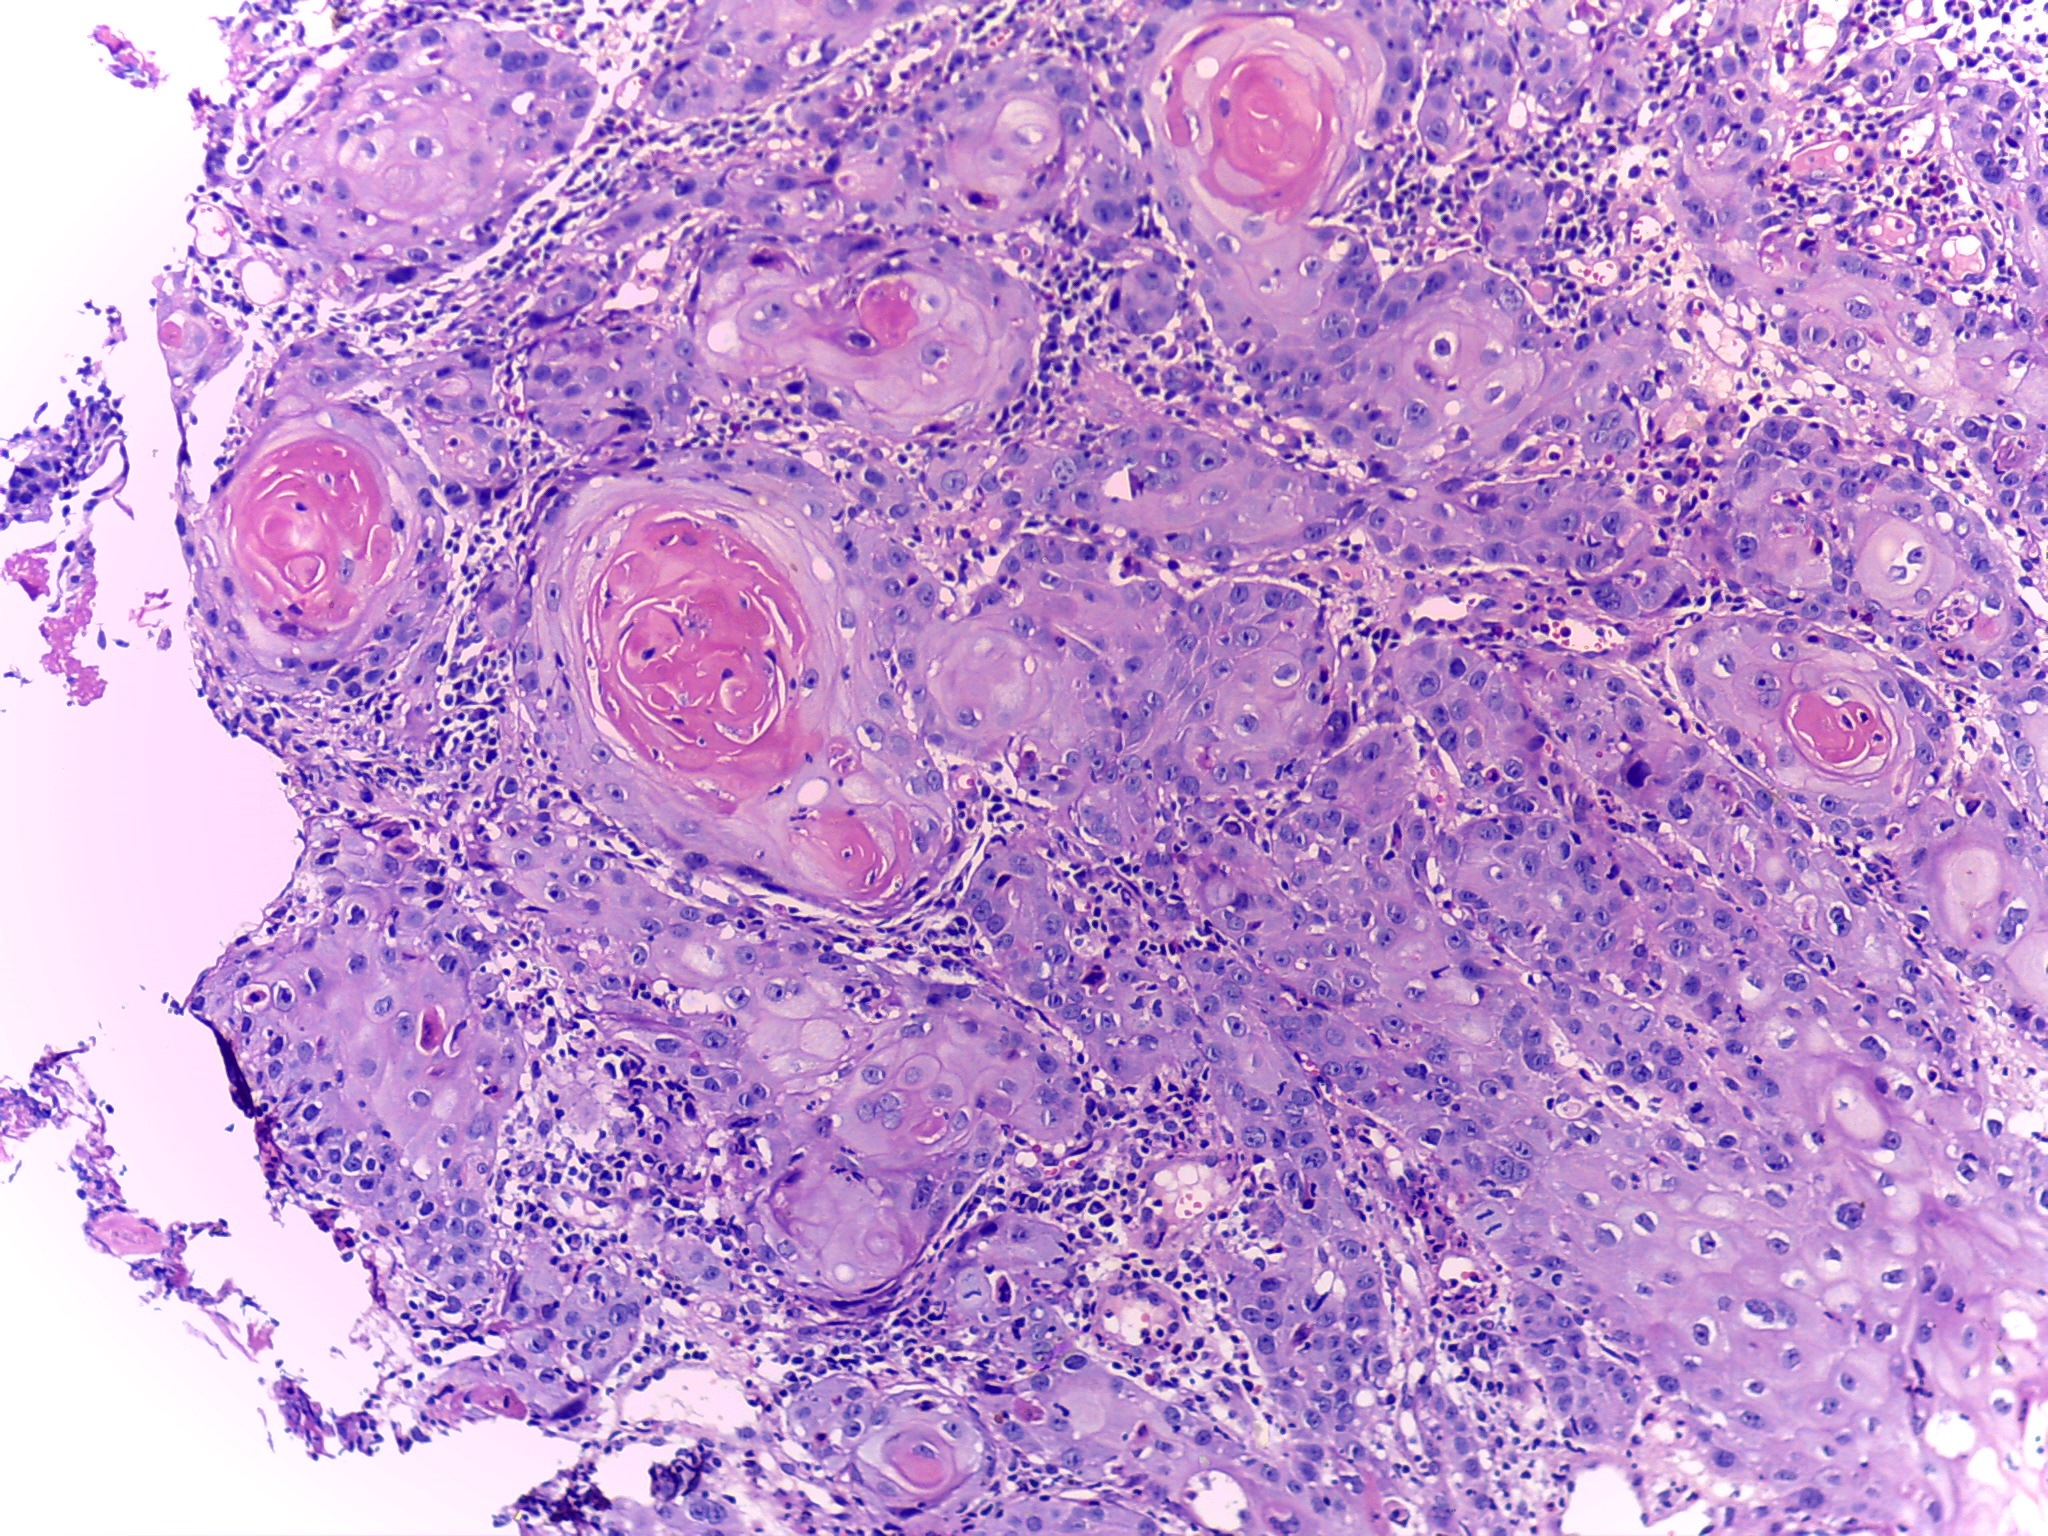
Diagnosis: OSCC